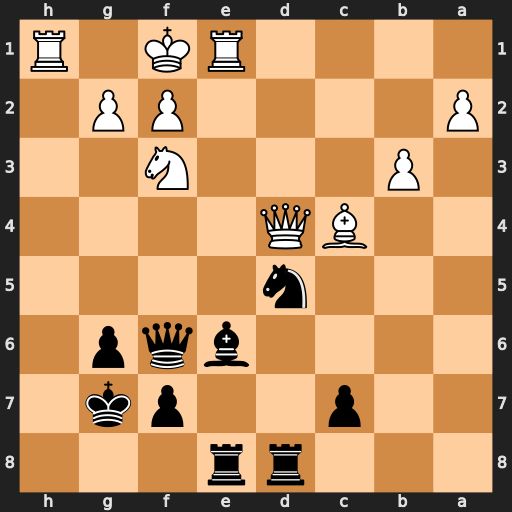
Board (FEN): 3rr3/2p2pk1/4bqp1/3n4/2BQ4/1P3N2/P4PP1/4RK1R
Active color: b
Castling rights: -
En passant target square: -
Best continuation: Ne3+ Qxe3 Bxc4+ bxc4 Rxe3